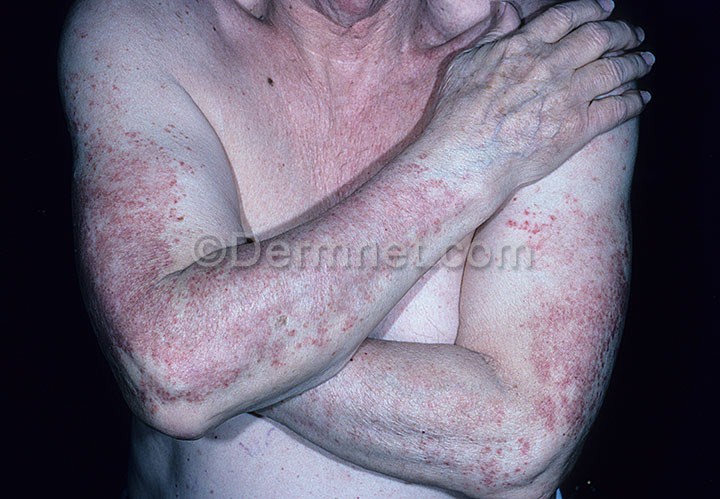
Disease: Light Diseases and Disorders of Pigmentation